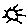
Label: sun